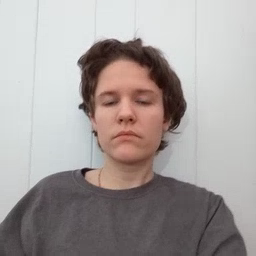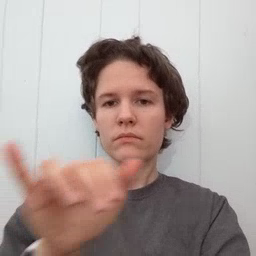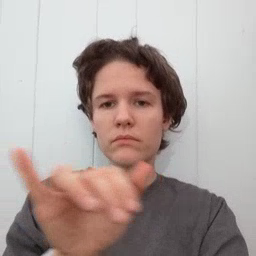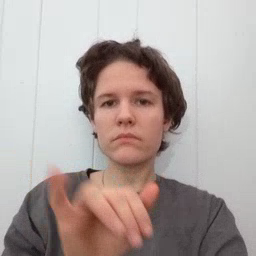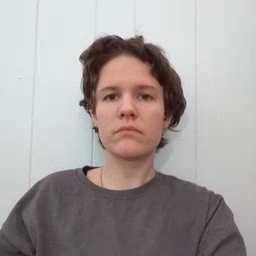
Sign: same